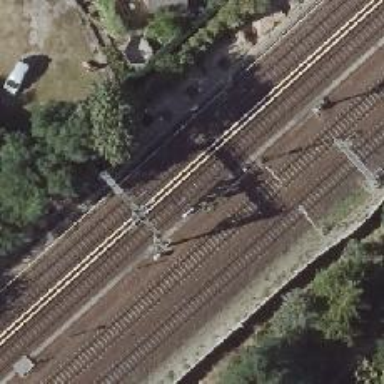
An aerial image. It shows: Abandoned railway with single track.